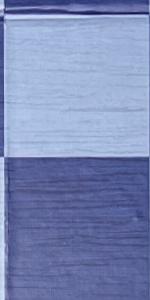
Label: Empty